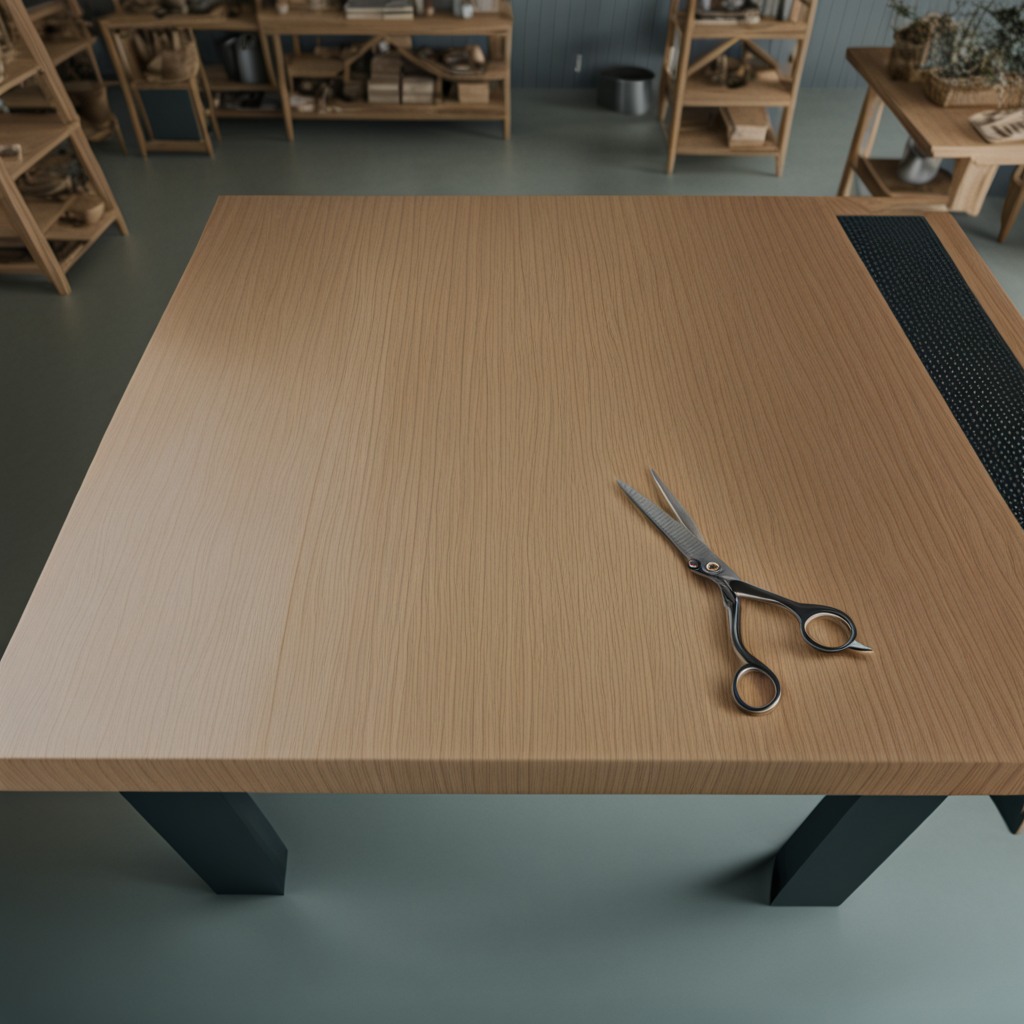
A scissor lies on a workbench inside a coastal fishing gear workshop.